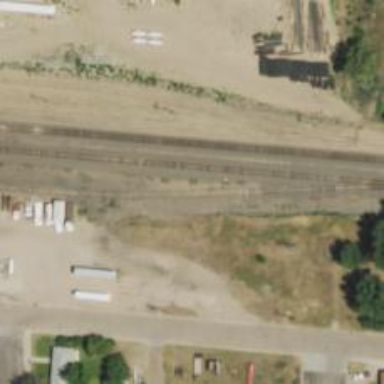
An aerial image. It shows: Railway siding for service.